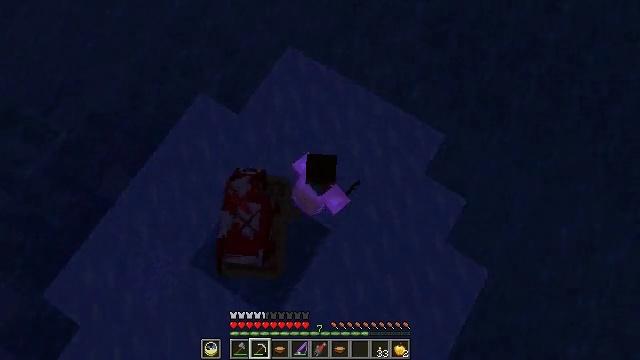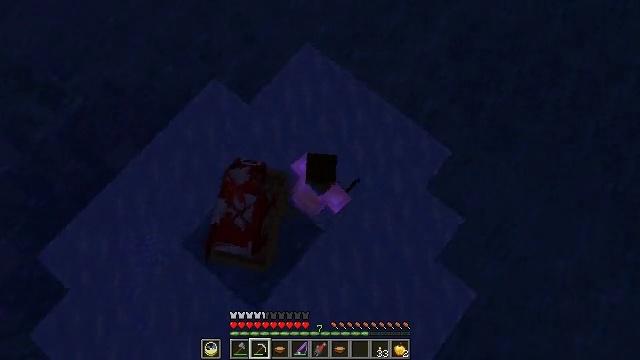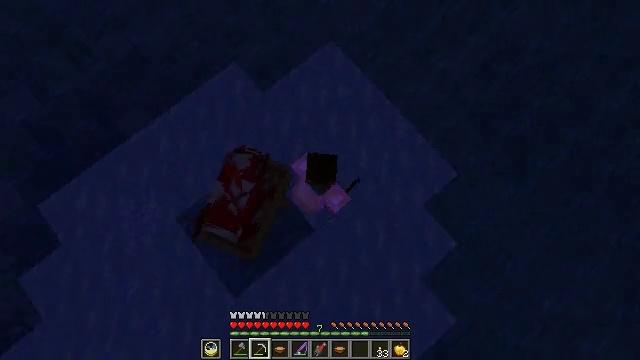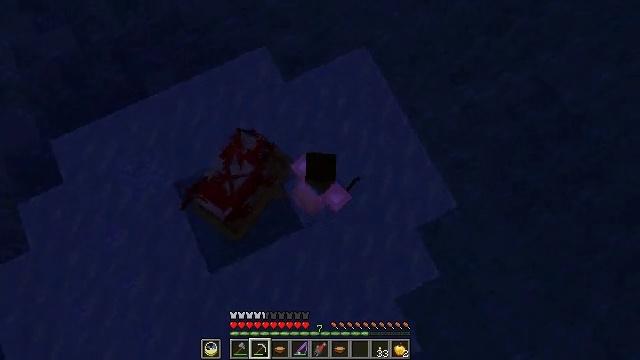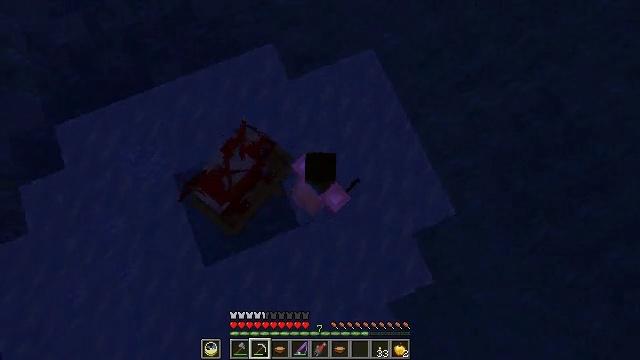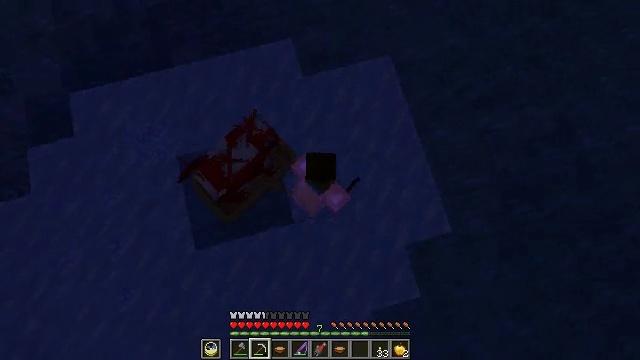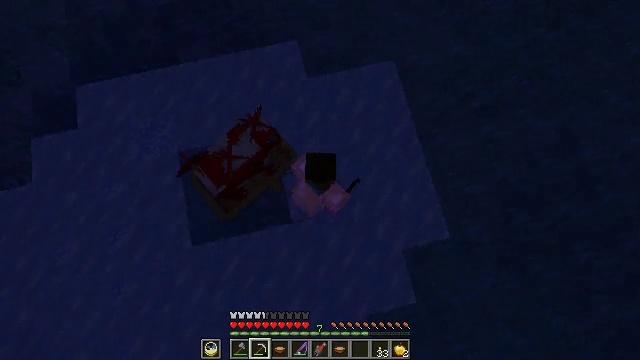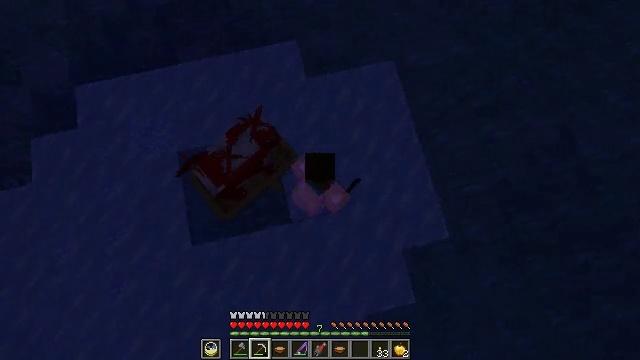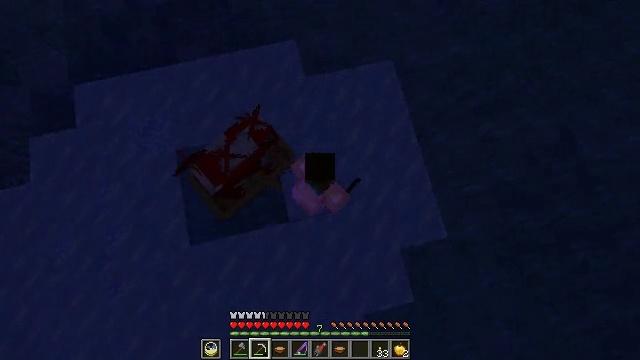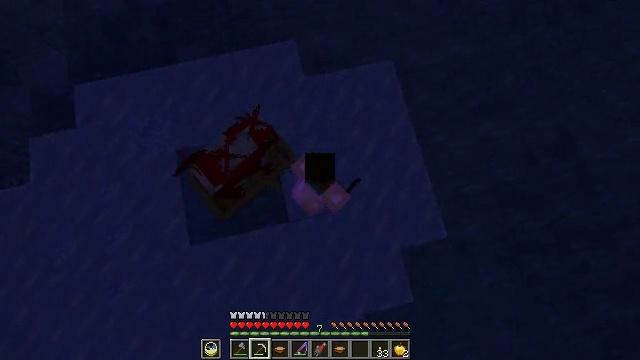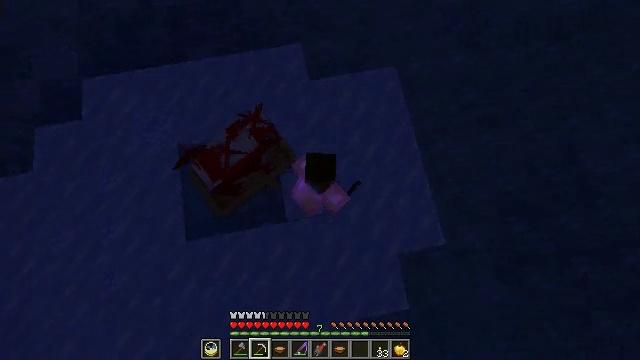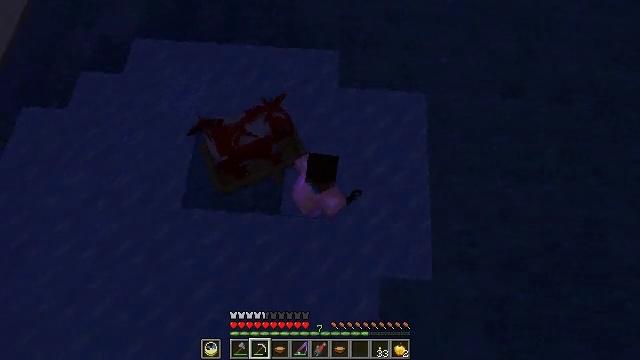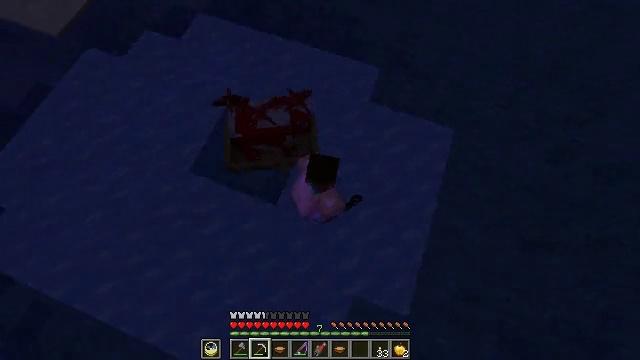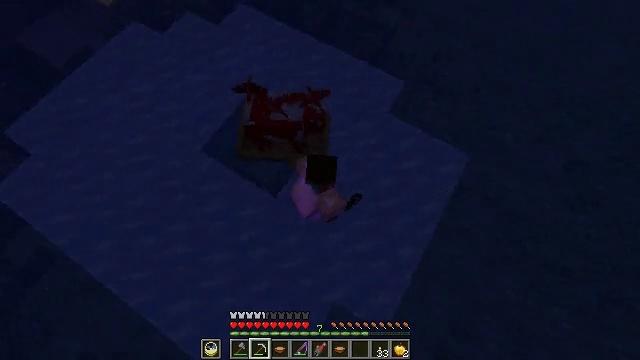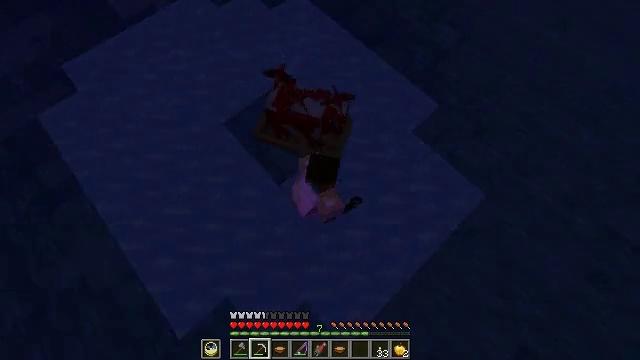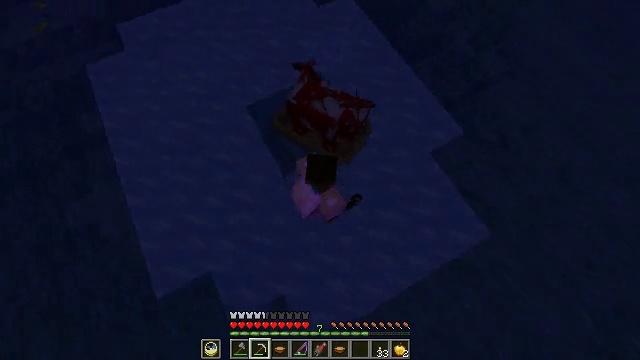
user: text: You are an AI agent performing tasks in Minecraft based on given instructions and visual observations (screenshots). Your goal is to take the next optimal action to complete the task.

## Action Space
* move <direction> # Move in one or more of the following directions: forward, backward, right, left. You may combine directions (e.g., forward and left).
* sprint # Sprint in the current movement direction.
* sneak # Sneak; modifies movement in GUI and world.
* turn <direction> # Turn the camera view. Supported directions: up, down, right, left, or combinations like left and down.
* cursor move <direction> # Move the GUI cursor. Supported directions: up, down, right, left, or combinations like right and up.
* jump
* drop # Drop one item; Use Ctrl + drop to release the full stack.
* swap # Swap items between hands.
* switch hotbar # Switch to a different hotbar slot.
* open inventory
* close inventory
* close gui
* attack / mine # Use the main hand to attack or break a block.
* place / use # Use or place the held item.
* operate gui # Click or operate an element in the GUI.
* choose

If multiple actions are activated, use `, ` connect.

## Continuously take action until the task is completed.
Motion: motion action
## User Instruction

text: Left-click to mine frosted ice.
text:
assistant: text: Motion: sneak, turn left
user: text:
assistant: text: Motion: sneak, turn left
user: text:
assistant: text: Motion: sneak, turn left
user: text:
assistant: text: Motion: sneak, turn left
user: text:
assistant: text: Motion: sneak, turn left
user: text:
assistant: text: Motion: sneak, turn left and up
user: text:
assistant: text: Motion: sneak
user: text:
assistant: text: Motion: sneak
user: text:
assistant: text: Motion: sneak
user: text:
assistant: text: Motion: sneak, turn left and up
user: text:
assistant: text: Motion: sneak, turn left and up
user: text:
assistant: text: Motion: sneak, turn left and up
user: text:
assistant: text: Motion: sneak, turn left and up
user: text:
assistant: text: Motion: sneak, turn left
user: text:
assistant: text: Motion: sneak, turn left
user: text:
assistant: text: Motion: sneak, turn left
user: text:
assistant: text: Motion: sneak, turn left and down
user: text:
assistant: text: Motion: sneak
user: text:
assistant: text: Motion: sneak, turn right and down
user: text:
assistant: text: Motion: sneak, turn right and down
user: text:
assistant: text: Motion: sneak, turn right and down, attack / mine
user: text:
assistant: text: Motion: sneak, turn right, attack / mine
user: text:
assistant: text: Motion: sneak, attack / mine
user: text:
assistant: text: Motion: sneak, attack / mine
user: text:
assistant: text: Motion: sneak, attack / mine
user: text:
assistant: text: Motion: sneak, attack / mine
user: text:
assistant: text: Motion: sneak, attack / mine
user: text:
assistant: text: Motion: sneak, attack / mine
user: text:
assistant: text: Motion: sneak, attack / mine
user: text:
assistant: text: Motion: sneak, attack / mine